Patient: sex M, age 66
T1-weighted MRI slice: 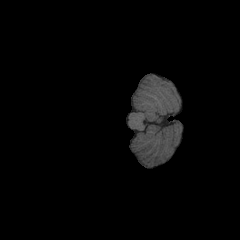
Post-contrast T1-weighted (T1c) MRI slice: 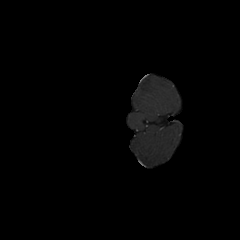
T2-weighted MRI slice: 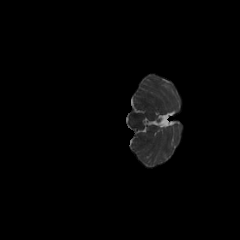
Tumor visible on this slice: no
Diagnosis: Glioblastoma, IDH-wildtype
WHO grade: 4